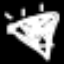
Label: diamond